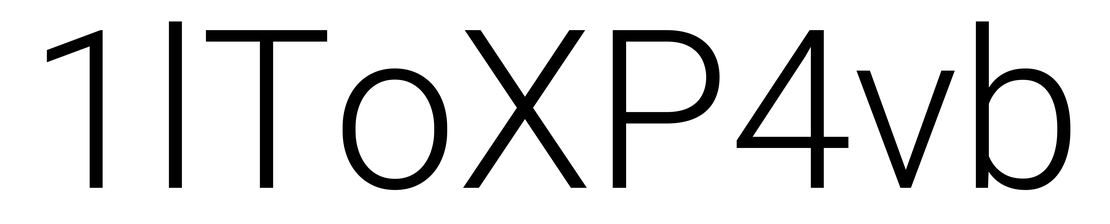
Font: Roboto_Light